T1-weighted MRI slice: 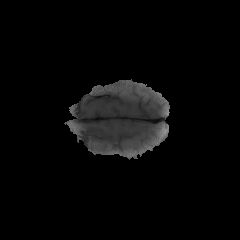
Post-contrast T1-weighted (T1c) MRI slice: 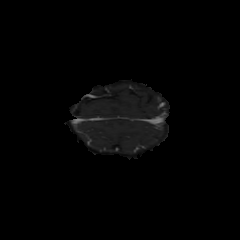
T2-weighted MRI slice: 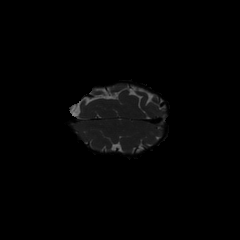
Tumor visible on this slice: no